Question: I currently have a web role which displays a webpage, the webpage allows the user to select a file from their computer, the web role then uploads the file to some Azure Blob Storage.
However the file the user usually uploads is a zip file so i would like to unzip the file and extract the contents and then upload the contents to the Azure Blob Storage.
I have attempted to do this by using the SharpZipLib example I found here
> <URL>
I have add the references to my web role for the ICSharpCode.SharpZipLib.dll file and the ZipOperations.dll however I am still receiving the following errors;
Another thing I am confused about is when I am calling UnZipFile(...); what would be the directory of the file I am uploading, would it be the ID of the form which the file is selected in.
Thanks in advance, Sami.
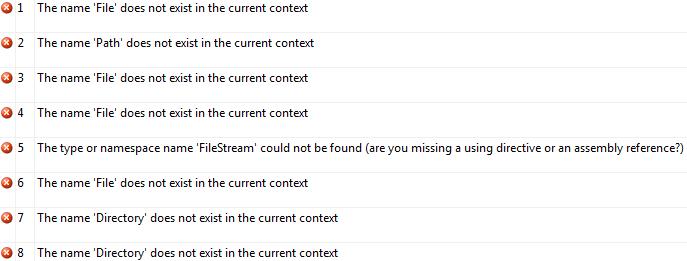
Answer: The ZIP file should be uploaded to your web role local disk first, let's say you saved it in a local resource. Then you can invoke the SharpZip to extract the content to some other local resource, then finally upload the content files to the BLOB.
Regarding the windows azure local resource, please have a look <URL>
Regarding your errors it looks like you didn't add necessary "using" statements at the beginning of your code. For example you need "using System.IO" then you can use File, Directory, etc. in your code.